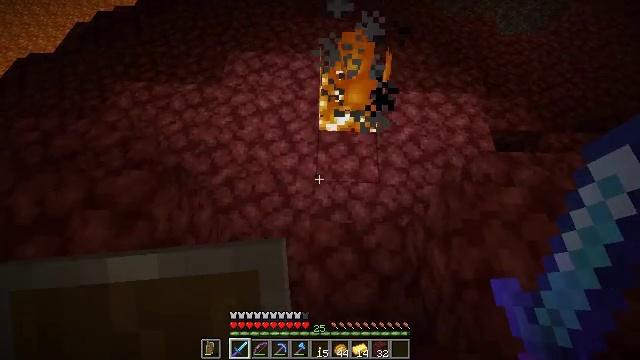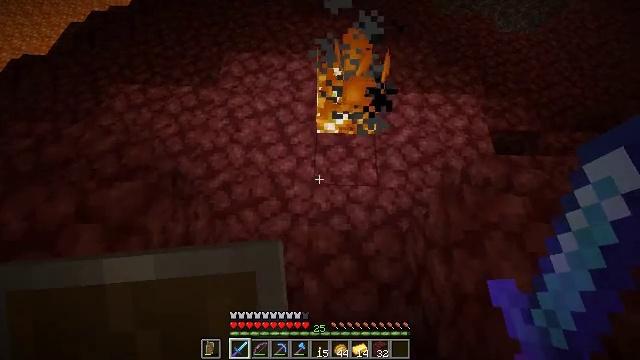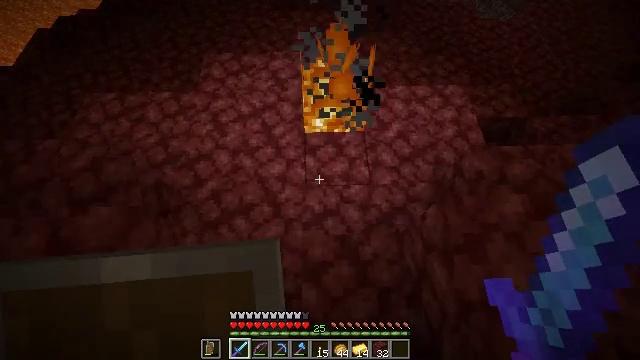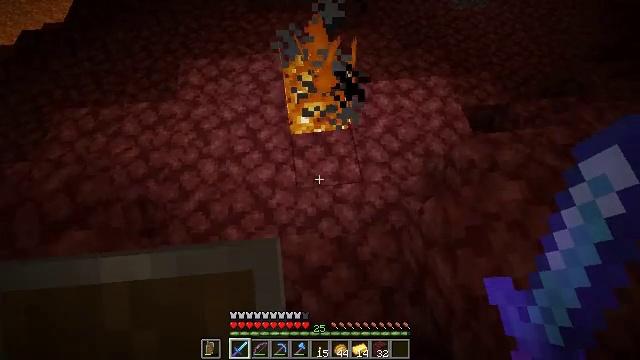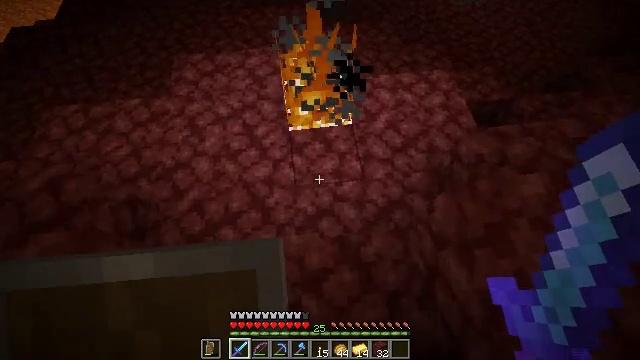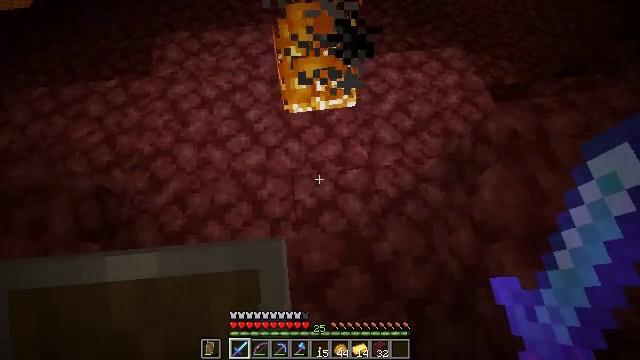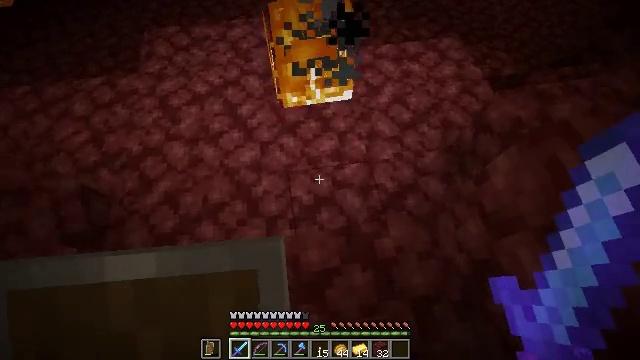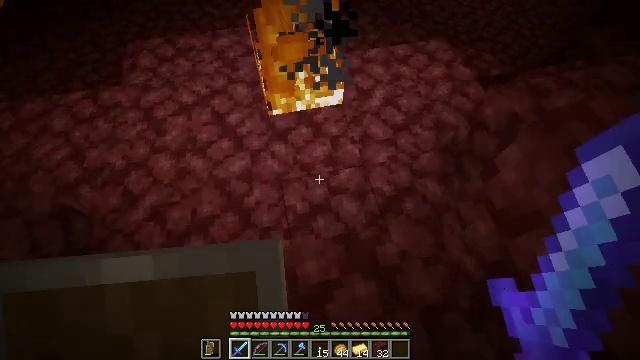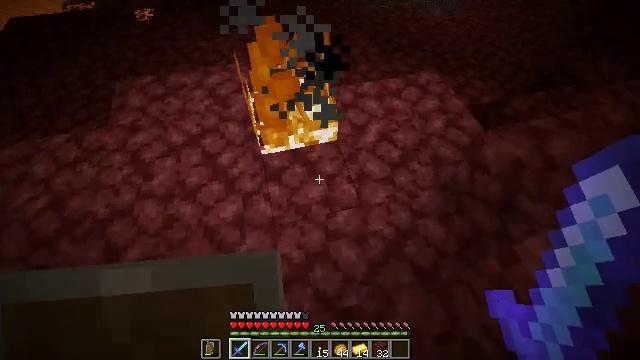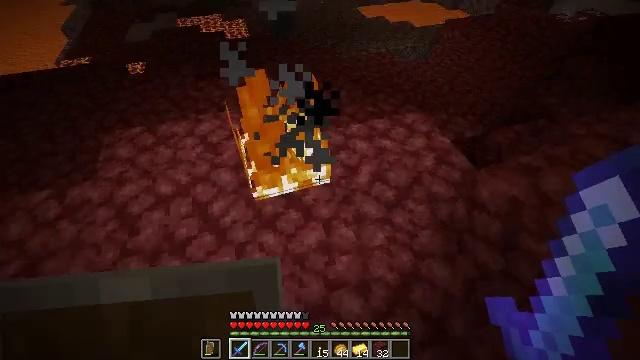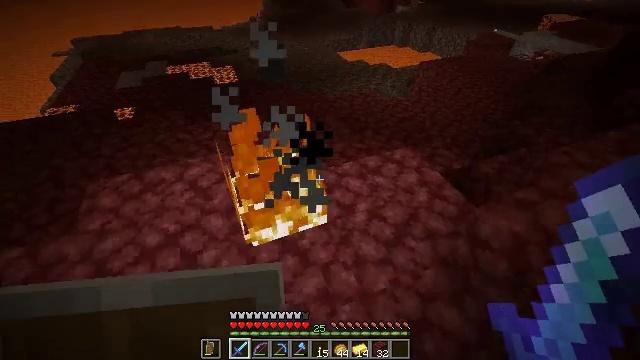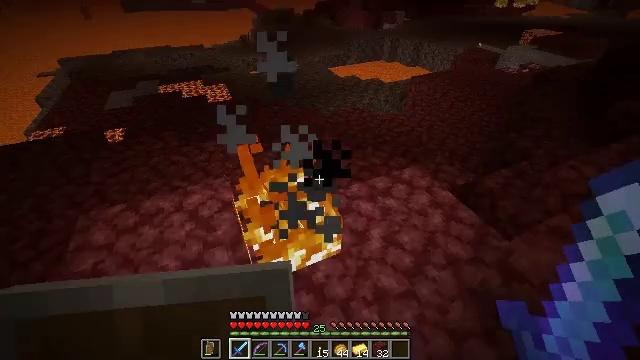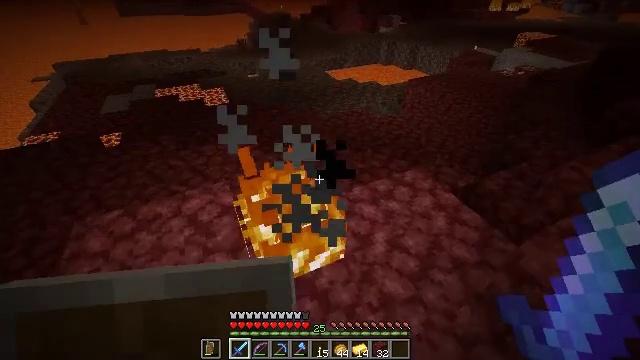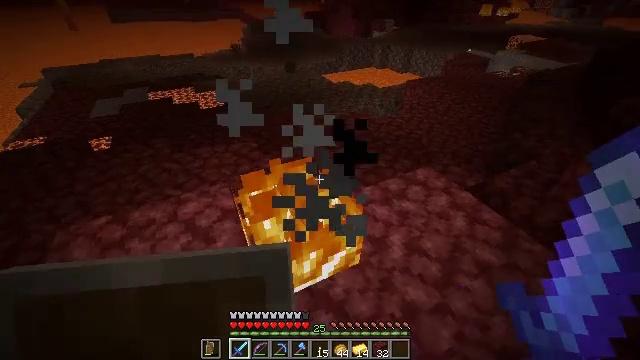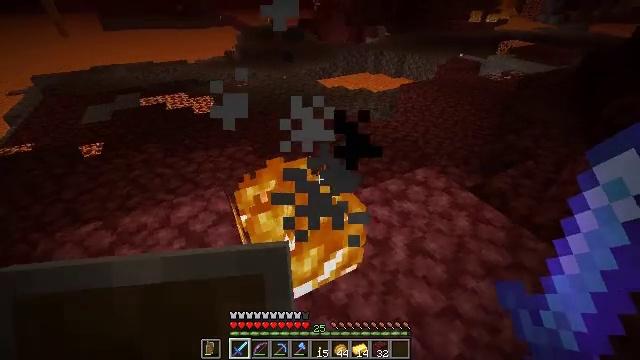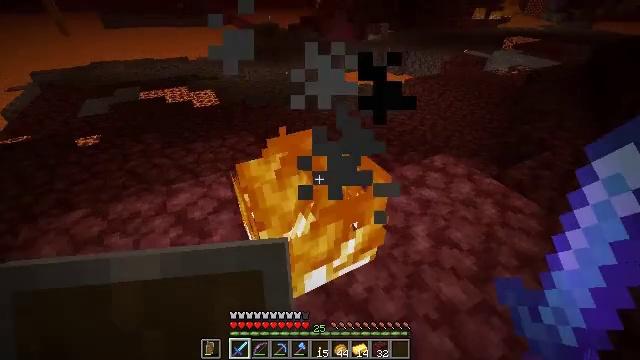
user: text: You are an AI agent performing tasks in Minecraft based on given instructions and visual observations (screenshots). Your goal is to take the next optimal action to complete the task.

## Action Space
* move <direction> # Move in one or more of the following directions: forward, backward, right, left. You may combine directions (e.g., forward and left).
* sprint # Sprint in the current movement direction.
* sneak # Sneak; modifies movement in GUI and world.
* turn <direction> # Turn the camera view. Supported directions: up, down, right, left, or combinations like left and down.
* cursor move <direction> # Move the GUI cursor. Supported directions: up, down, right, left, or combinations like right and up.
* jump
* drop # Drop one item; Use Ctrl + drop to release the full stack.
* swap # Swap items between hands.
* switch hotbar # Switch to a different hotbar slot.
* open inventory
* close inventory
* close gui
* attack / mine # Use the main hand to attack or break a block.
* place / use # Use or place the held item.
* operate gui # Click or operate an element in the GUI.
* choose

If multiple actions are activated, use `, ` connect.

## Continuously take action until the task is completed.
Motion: motion action
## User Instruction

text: Remove the fire source.
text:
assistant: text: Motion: move forward
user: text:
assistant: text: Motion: turn right and down
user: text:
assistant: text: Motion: turn right
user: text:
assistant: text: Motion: no_op
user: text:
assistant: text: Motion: no_op
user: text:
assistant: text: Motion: turn right
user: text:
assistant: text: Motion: move forward, turn right and up
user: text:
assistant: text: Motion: move forward, turn right and up
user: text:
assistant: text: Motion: move forward and move left, turn right and up
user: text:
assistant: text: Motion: move forward and move left, turn right and up
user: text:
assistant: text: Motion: move forward and move left, turn right and up
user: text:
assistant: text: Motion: move forward and move left
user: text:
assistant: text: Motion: move forward and move left, turn right
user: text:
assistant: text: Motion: move forward and move left, turn right and up
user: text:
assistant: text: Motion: move forward and move left
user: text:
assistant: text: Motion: move forward and move left, turn down
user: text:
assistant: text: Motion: move forward and move left, turn down
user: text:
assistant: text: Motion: turn right and down, attack / mine
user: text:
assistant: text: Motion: turn right, attack / mine
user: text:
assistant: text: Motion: turn right and up
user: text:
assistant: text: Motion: no_op
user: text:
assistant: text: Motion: turn right
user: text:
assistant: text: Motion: no_op